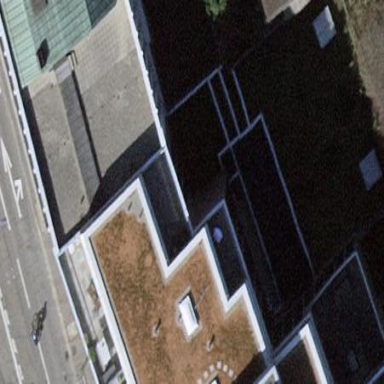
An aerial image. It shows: Building with flat roof.